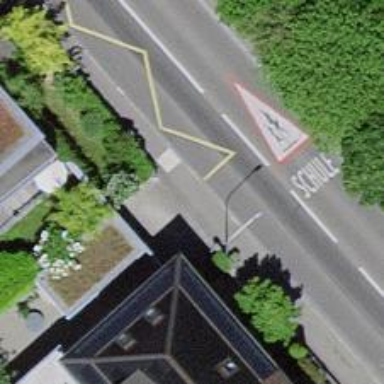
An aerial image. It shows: Asphalt platform for public transport.